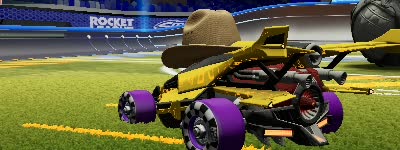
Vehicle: aftershock